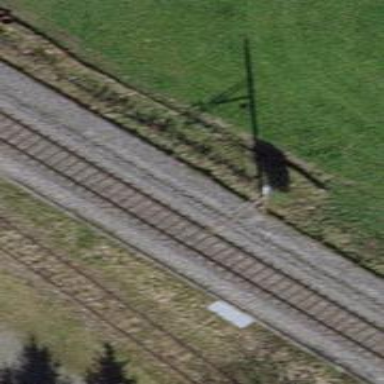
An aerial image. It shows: Railway milestone with catenary mast.